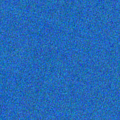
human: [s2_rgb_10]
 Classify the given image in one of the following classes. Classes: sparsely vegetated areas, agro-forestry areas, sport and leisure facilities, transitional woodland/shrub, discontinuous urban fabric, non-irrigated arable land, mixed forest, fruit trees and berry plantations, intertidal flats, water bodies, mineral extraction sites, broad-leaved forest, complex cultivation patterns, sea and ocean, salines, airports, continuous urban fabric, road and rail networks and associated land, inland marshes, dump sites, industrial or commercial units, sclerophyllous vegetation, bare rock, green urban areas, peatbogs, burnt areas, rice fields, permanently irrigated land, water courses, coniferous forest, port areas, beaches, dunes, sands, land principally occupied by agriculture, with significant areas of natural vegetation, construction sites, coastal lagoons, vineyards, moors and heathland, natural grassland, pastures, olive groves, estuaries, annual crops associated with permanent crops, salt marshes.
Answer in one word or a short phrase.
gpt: sea and ocean